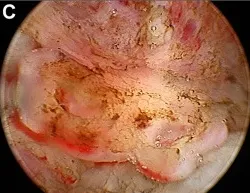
Urethrocystoscopic performance of the tumor. (C) Mucous substance can be observed on the cut surface.
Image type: endoscopy (other_endoscopy)